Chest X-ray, PA view. Patient: 53 years old, sex M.
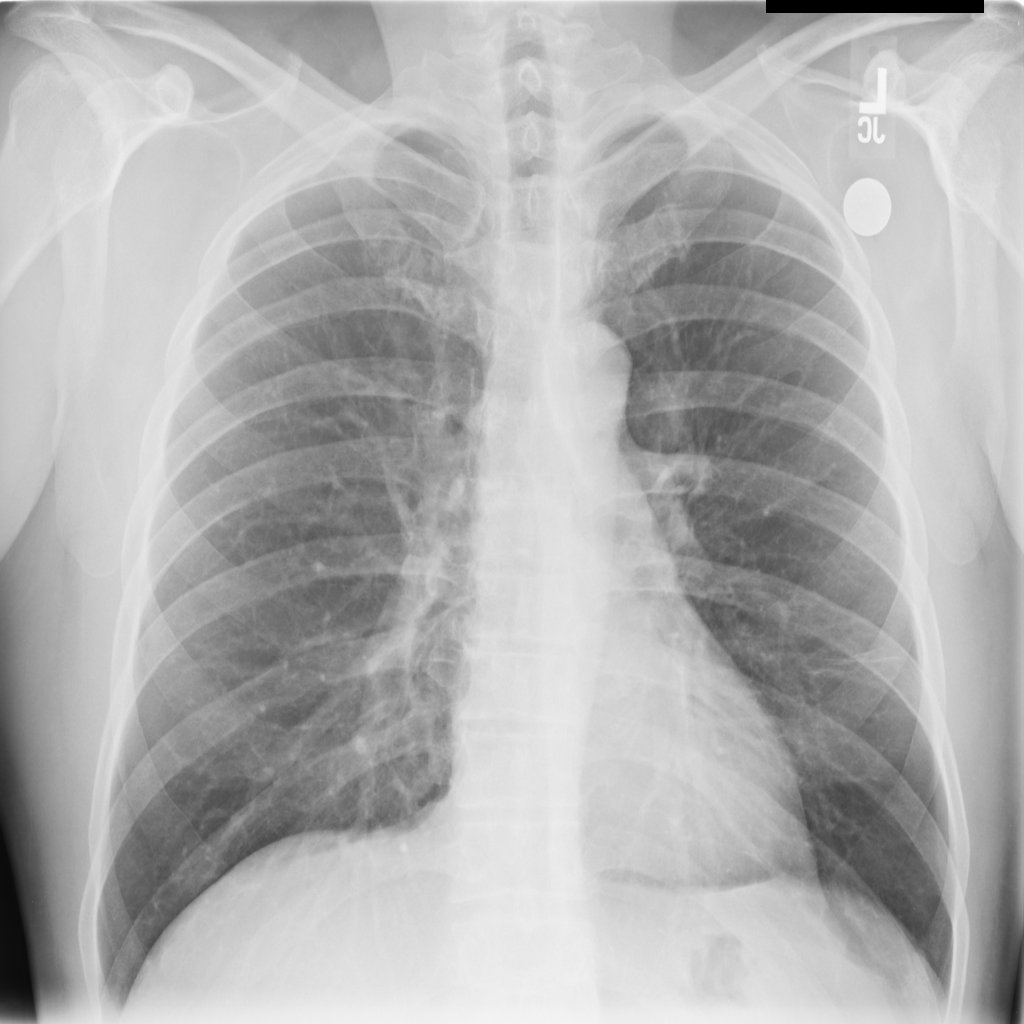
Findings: Atelectasis